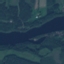
Land use / land cover: River